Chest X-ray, PA view. Patient: 17 years old, sex F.
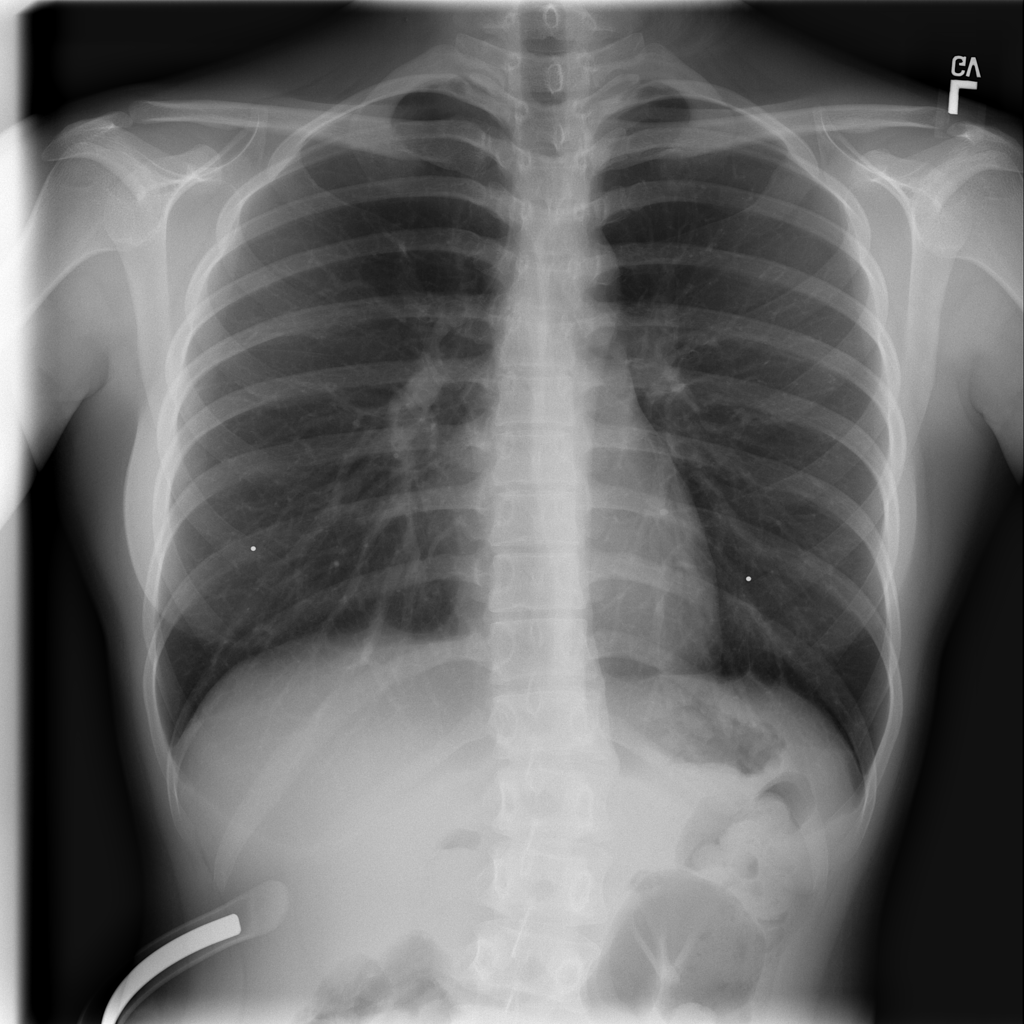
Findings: No Finding